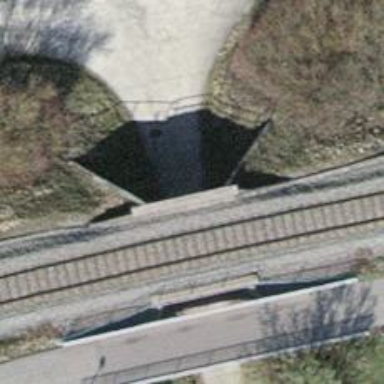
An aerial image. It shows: Track with grade3 tracktype passing through tunnel.